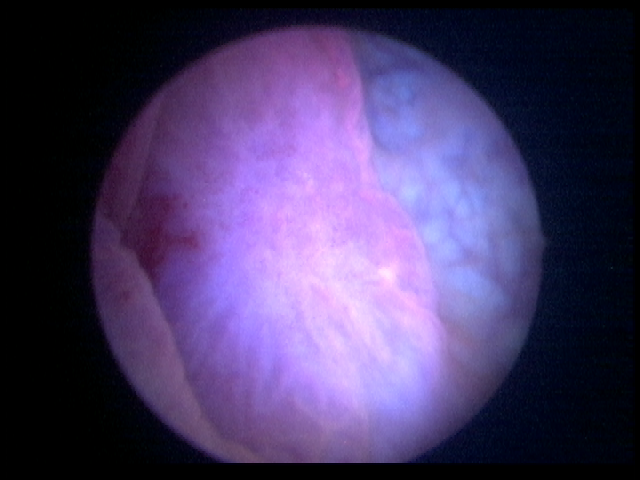
Modality: BLC
Class: Non-malignant
Subclass: Denuded
Lesion: L1
Morphology: Non-papillary
Bladder cancer association: No